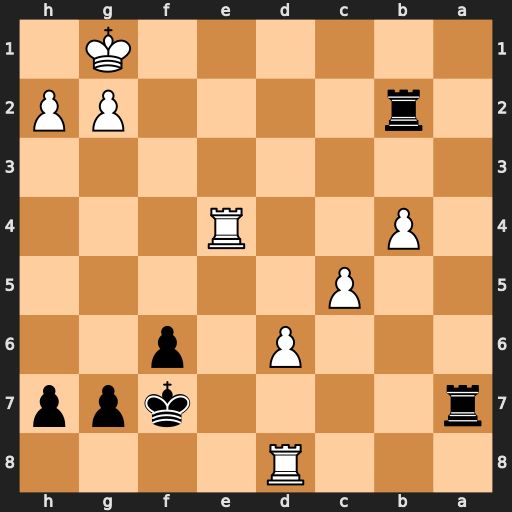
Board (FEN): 3R4/r4kpp/3P1p2/2P5/1P2R3/8/1r4PP/6K1
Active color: b
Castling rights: -
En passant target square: -
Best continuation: Ra1+ Re1 Rxe1#